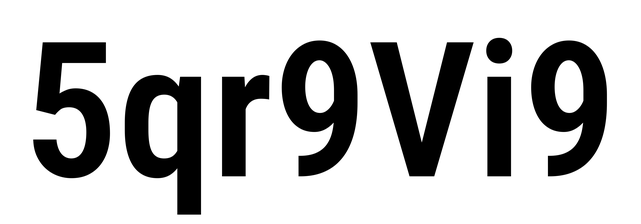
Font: Roboto_Condensed_SemiBold